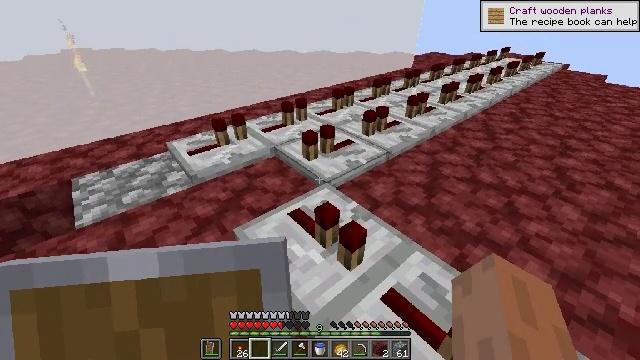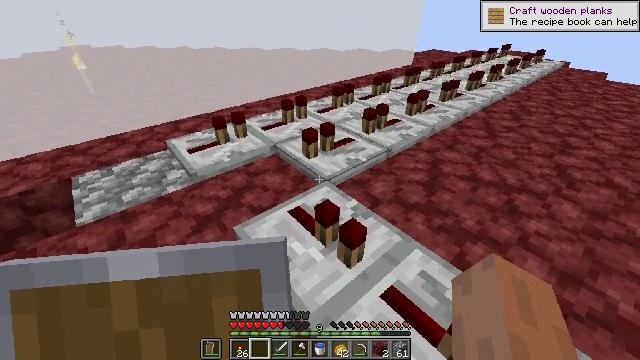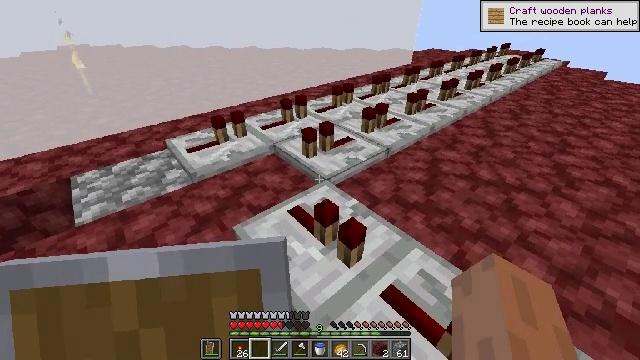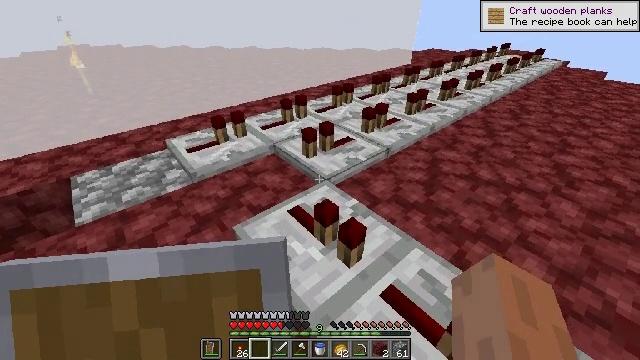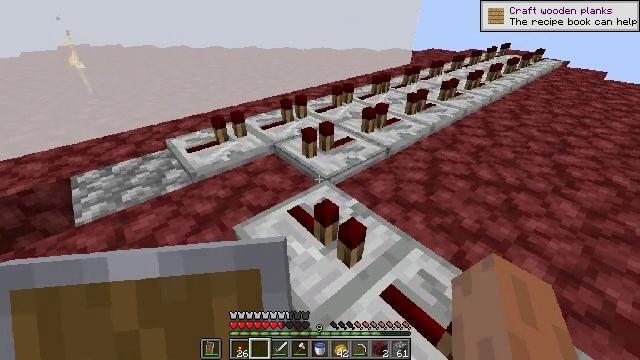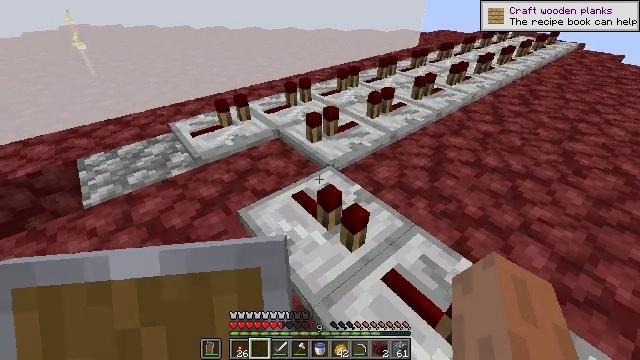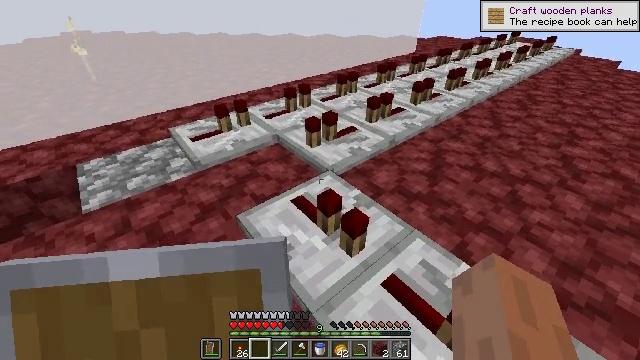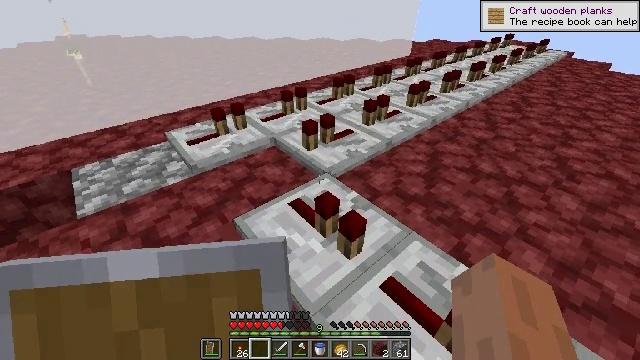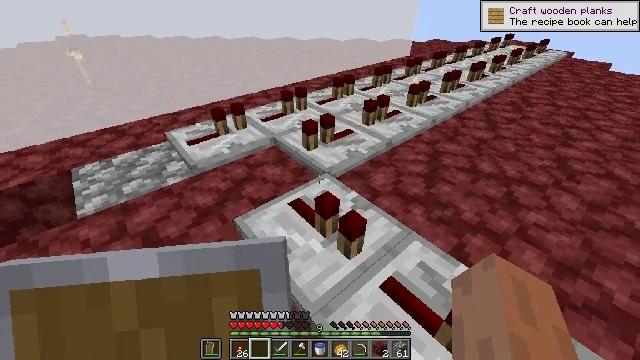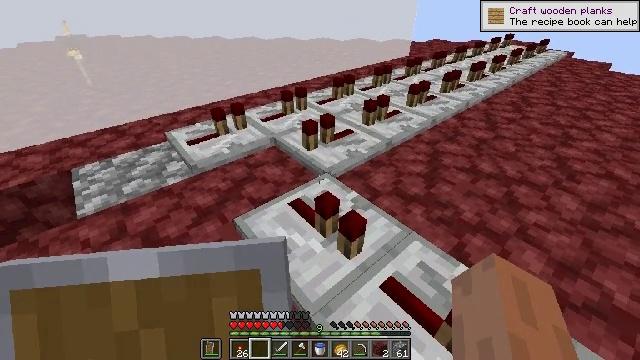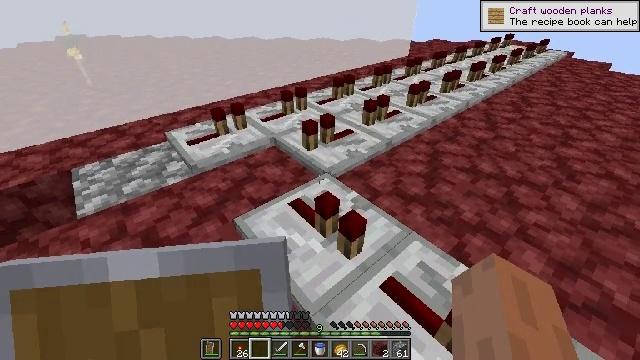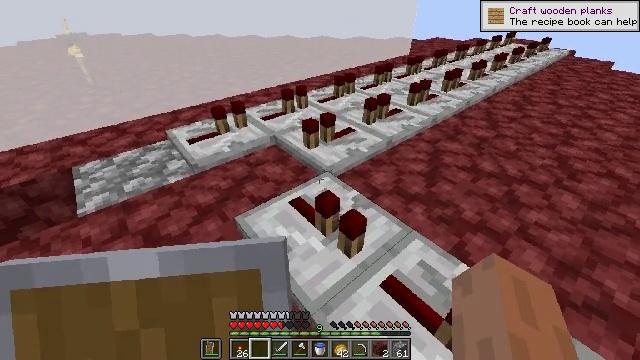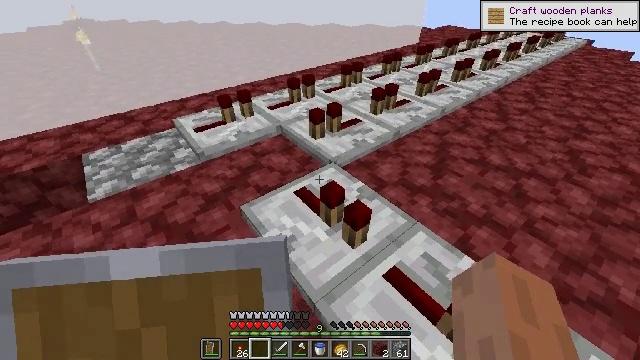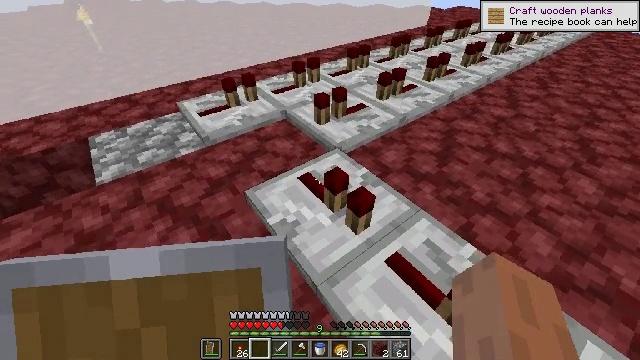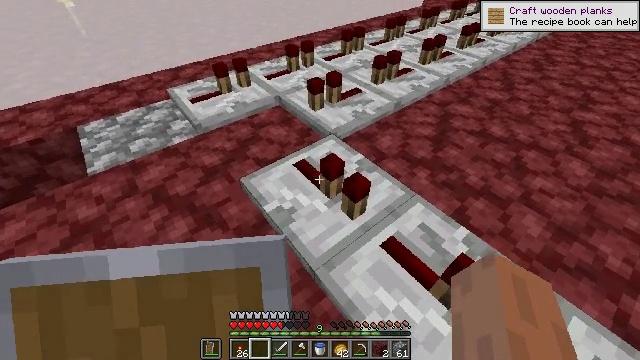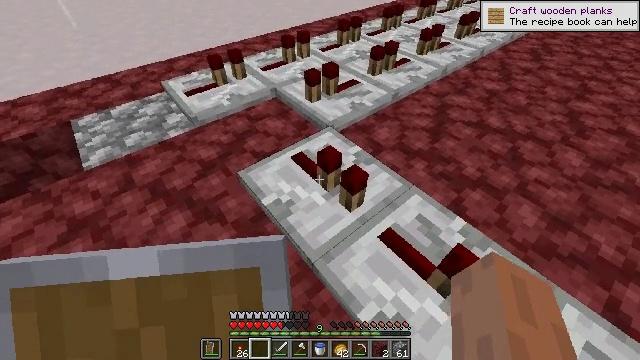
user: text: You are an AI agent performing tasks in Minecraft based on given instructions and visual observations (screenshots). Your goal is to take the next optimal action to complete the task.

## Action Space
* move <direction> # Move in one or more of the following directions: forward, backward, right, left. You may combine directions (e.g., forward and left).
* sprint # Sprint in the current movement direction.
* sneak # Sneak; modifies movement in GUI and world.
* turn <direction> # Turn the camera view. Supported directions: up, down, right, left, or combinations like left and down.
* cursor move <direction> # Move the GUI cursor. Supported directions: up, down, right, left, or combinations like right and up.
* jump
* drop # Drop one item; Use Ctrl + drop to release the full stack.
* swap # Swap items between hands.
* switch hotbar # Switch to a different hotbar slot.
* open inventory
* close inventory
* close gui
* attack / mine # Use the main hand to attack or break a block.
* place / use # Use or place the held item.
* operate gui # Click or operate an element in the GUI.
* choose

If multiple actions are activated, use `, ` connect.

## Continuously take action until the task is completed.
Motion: motion action
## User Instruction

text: Dismantle the repeater.
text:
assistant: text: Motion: no_op
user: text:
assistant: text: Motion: no_op
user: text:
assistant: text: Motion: no_op
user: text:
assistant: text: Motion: no_op
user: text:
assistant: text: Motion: turn left and down
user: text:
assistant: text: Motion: turn up
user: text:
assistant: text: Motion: no_op
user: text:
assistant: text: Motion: no_op
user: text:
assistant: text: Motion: no_op
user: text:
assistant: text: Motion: no_op
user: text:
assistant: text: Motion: no_op
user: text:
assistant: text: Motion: turn left and down
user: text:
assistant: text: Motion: turn left and down
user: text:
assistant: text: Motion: turn right and down
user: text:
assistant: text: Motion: turn down
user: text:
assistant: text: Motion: no_op
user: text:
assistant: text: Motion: no_op
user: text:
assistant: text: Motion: no_op
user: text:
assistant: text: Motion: no_op
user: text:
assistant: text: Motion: no_op
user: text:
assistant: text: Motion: no_op
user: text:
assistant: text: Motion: no_op
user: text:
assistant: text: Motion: no_op
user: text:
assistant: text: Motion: no_op
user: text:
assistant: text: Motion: no_op
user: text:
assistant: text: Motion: no_op
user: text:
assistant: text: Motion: no_op
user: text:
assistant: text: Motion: no_op
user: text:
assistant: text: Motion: no_op
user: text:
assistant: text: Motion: no_op